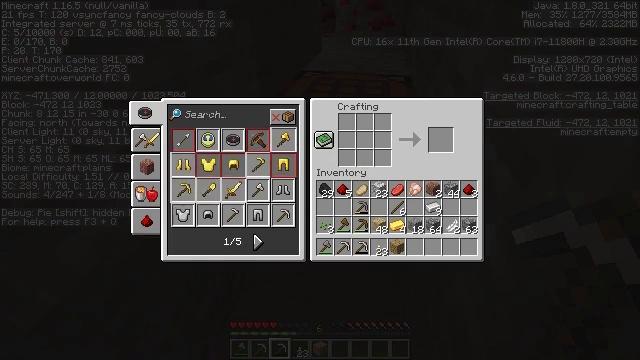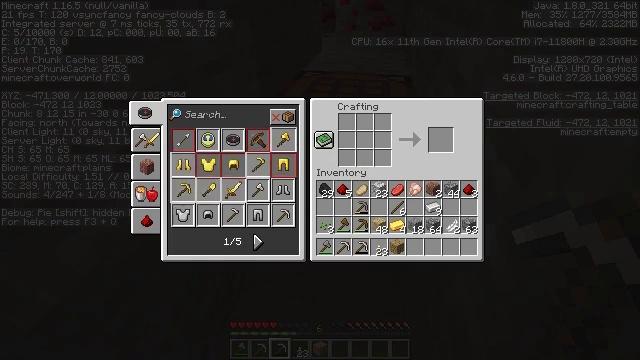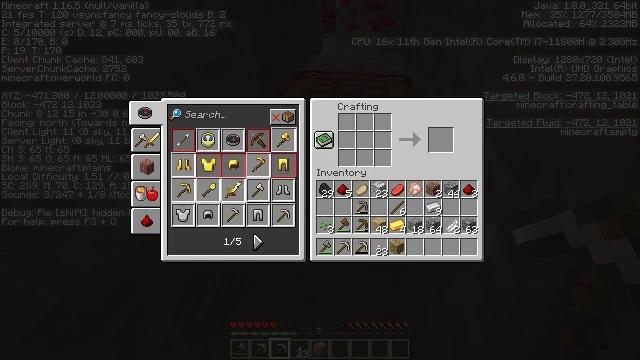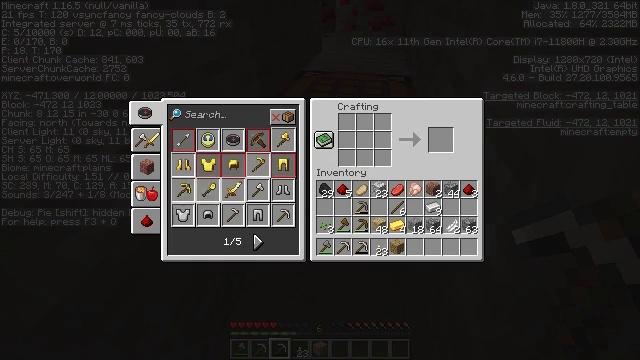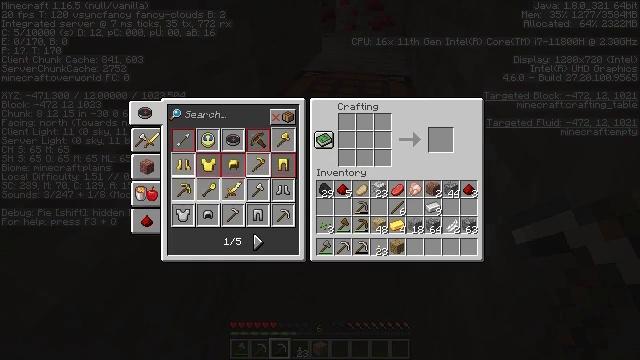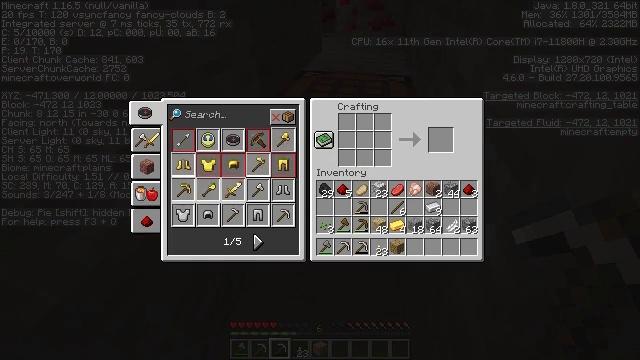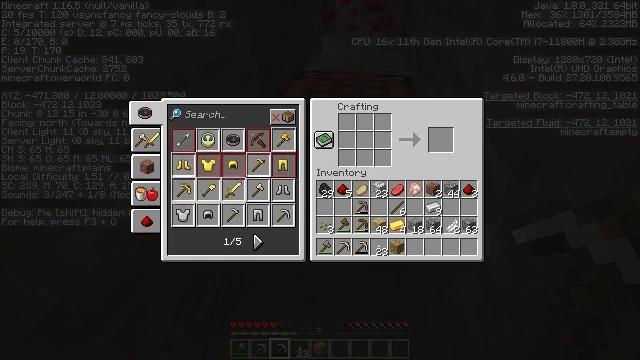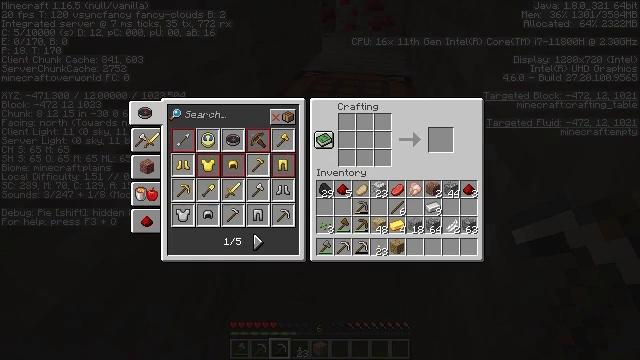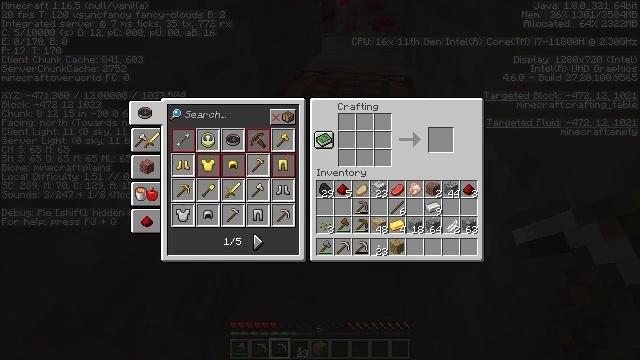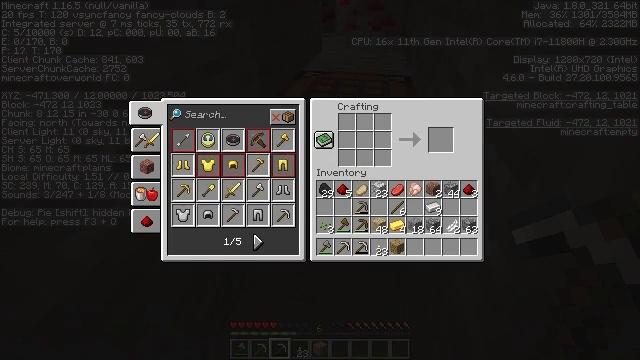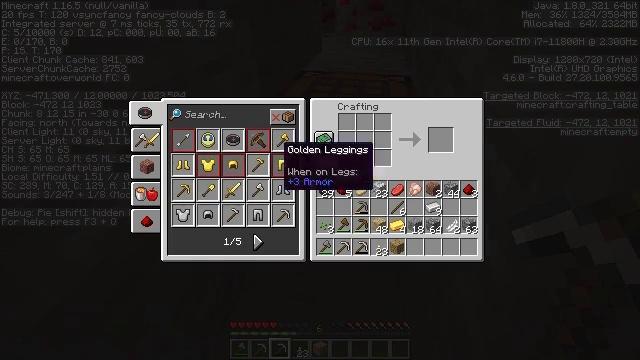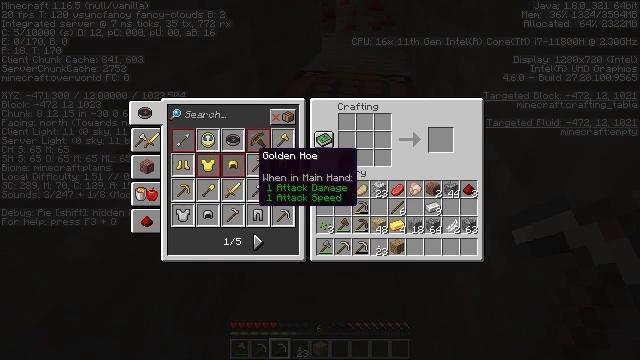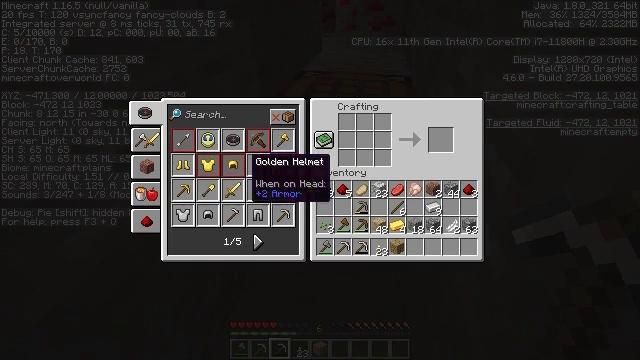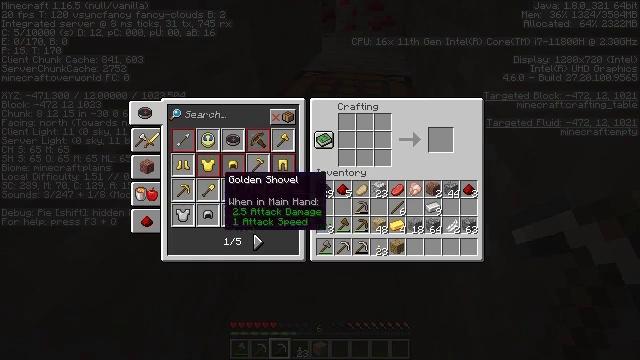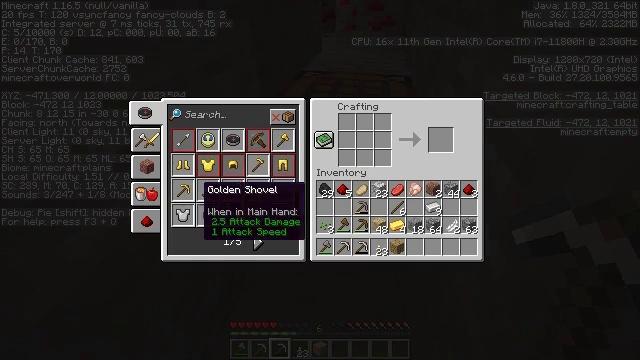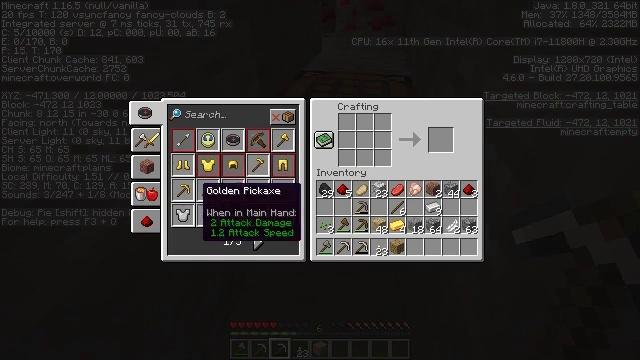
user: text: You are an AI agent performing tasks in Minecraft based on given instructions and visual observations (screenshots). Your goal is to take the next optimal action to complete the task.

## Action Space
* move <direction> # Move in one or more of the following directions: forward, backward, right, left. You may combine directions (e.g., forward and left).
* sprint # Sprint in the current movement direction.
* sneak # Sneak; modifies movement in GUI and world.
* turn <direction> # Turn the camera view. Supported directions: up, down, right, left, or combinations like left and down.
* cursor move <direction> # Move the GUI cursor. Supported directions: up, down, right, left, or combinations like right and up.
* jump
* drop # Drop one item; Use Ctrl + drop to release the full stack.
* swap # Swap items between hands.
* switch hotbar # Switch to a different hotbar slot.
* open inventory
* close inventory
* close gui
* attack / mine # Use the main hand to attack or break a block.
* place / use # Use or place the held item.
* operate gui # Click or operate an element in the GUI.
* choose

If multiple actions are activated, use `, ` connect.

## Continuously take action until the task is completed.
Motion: motion action
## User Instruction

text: Utilize the crafting table to create a golden pickaxe.
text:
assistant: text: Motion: no_op
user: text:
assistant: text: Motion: no_op
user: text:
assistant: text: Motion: no_op
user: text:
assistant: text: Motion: no_op
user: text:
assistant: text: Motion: no_op
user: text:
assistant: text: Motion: no_op
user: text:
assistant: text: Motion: no_op
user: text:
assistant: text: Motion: no_op
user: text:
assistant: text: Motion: no_op
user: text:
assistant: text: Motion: cursor move left
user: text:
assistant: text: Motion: cursor move left
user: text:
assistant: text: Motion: cursor move left
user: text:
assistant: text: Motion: cursor move left and down
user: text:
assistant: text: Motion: cursor move left and down
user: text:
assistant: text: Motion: no_op
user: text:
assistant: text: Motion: no_op
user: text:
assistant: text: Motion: no_op
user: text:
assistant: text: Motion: no_op
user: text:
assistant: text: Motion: cursor move left
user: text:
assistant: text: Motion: cursor move left
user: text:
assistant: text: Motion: no_op
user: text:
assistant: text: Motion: no_op
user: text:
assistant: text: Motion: no_op
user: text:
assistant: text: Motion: no_op
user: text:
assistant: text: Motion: no_op
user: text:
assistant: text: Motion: operate gui
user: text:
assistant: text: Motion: operate gui
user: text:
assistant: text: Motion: cursor move right
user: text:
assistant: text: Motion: cursor move right
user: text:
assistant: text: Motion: cursor move right and up